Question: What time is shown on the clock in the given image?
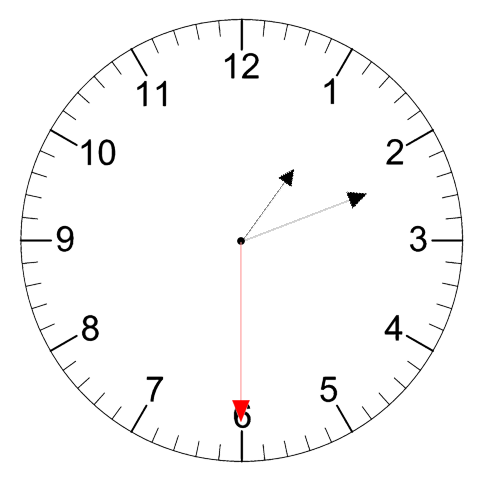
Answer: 01:11:30